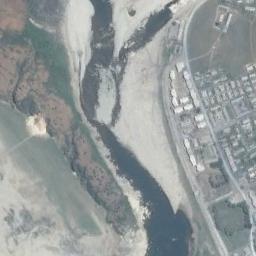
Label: river